Question: Any platform fees?
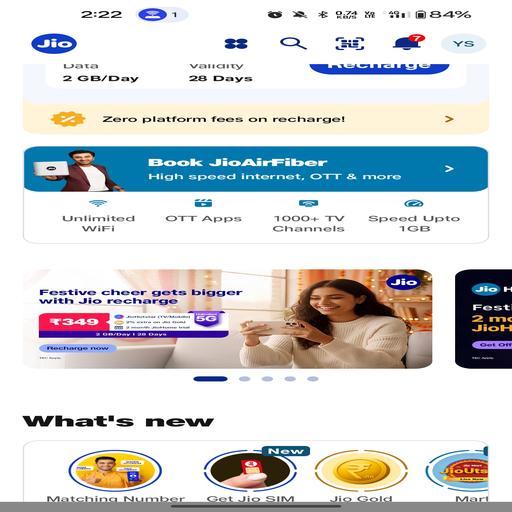
Answer: Zero fees